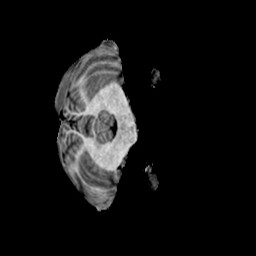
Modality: T1w
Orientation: axial
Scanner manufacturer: ge
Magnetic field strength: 3 T
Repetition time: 0.00766 s
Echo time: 0.003476 s